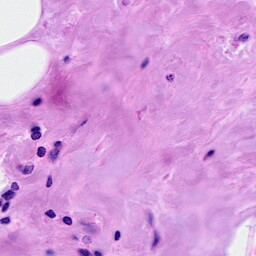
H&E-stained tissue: Breast